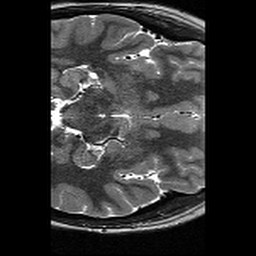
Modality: T2w
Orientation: axial